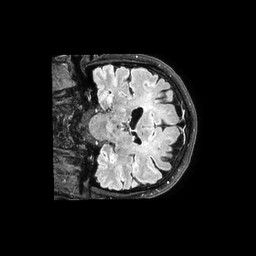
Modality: FLAIR
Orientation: coronal
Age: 70
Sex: male
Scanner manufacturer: philips
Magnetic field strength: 3 T
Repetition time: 4.8 s
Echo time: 0.34 s